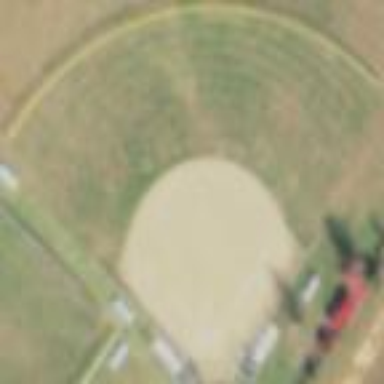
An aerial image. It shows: Baseball pitch for leisure land activities.